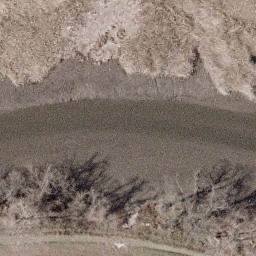
Label: river